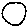
Label: circle